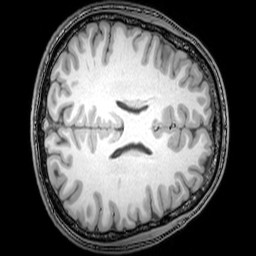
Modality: T1w
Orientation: axial
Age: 24
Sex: male
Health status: healthy
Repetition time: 0.081 s
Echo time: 0.037 s